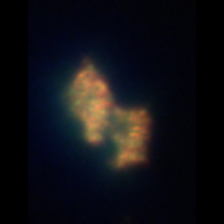
Taxon: Ciliates
Group: Other